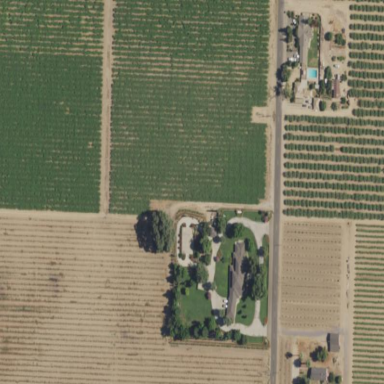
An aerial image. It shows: Vineyard.